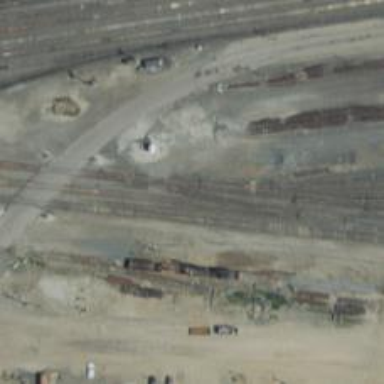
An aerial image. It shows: Railway yard in service.